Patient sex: M
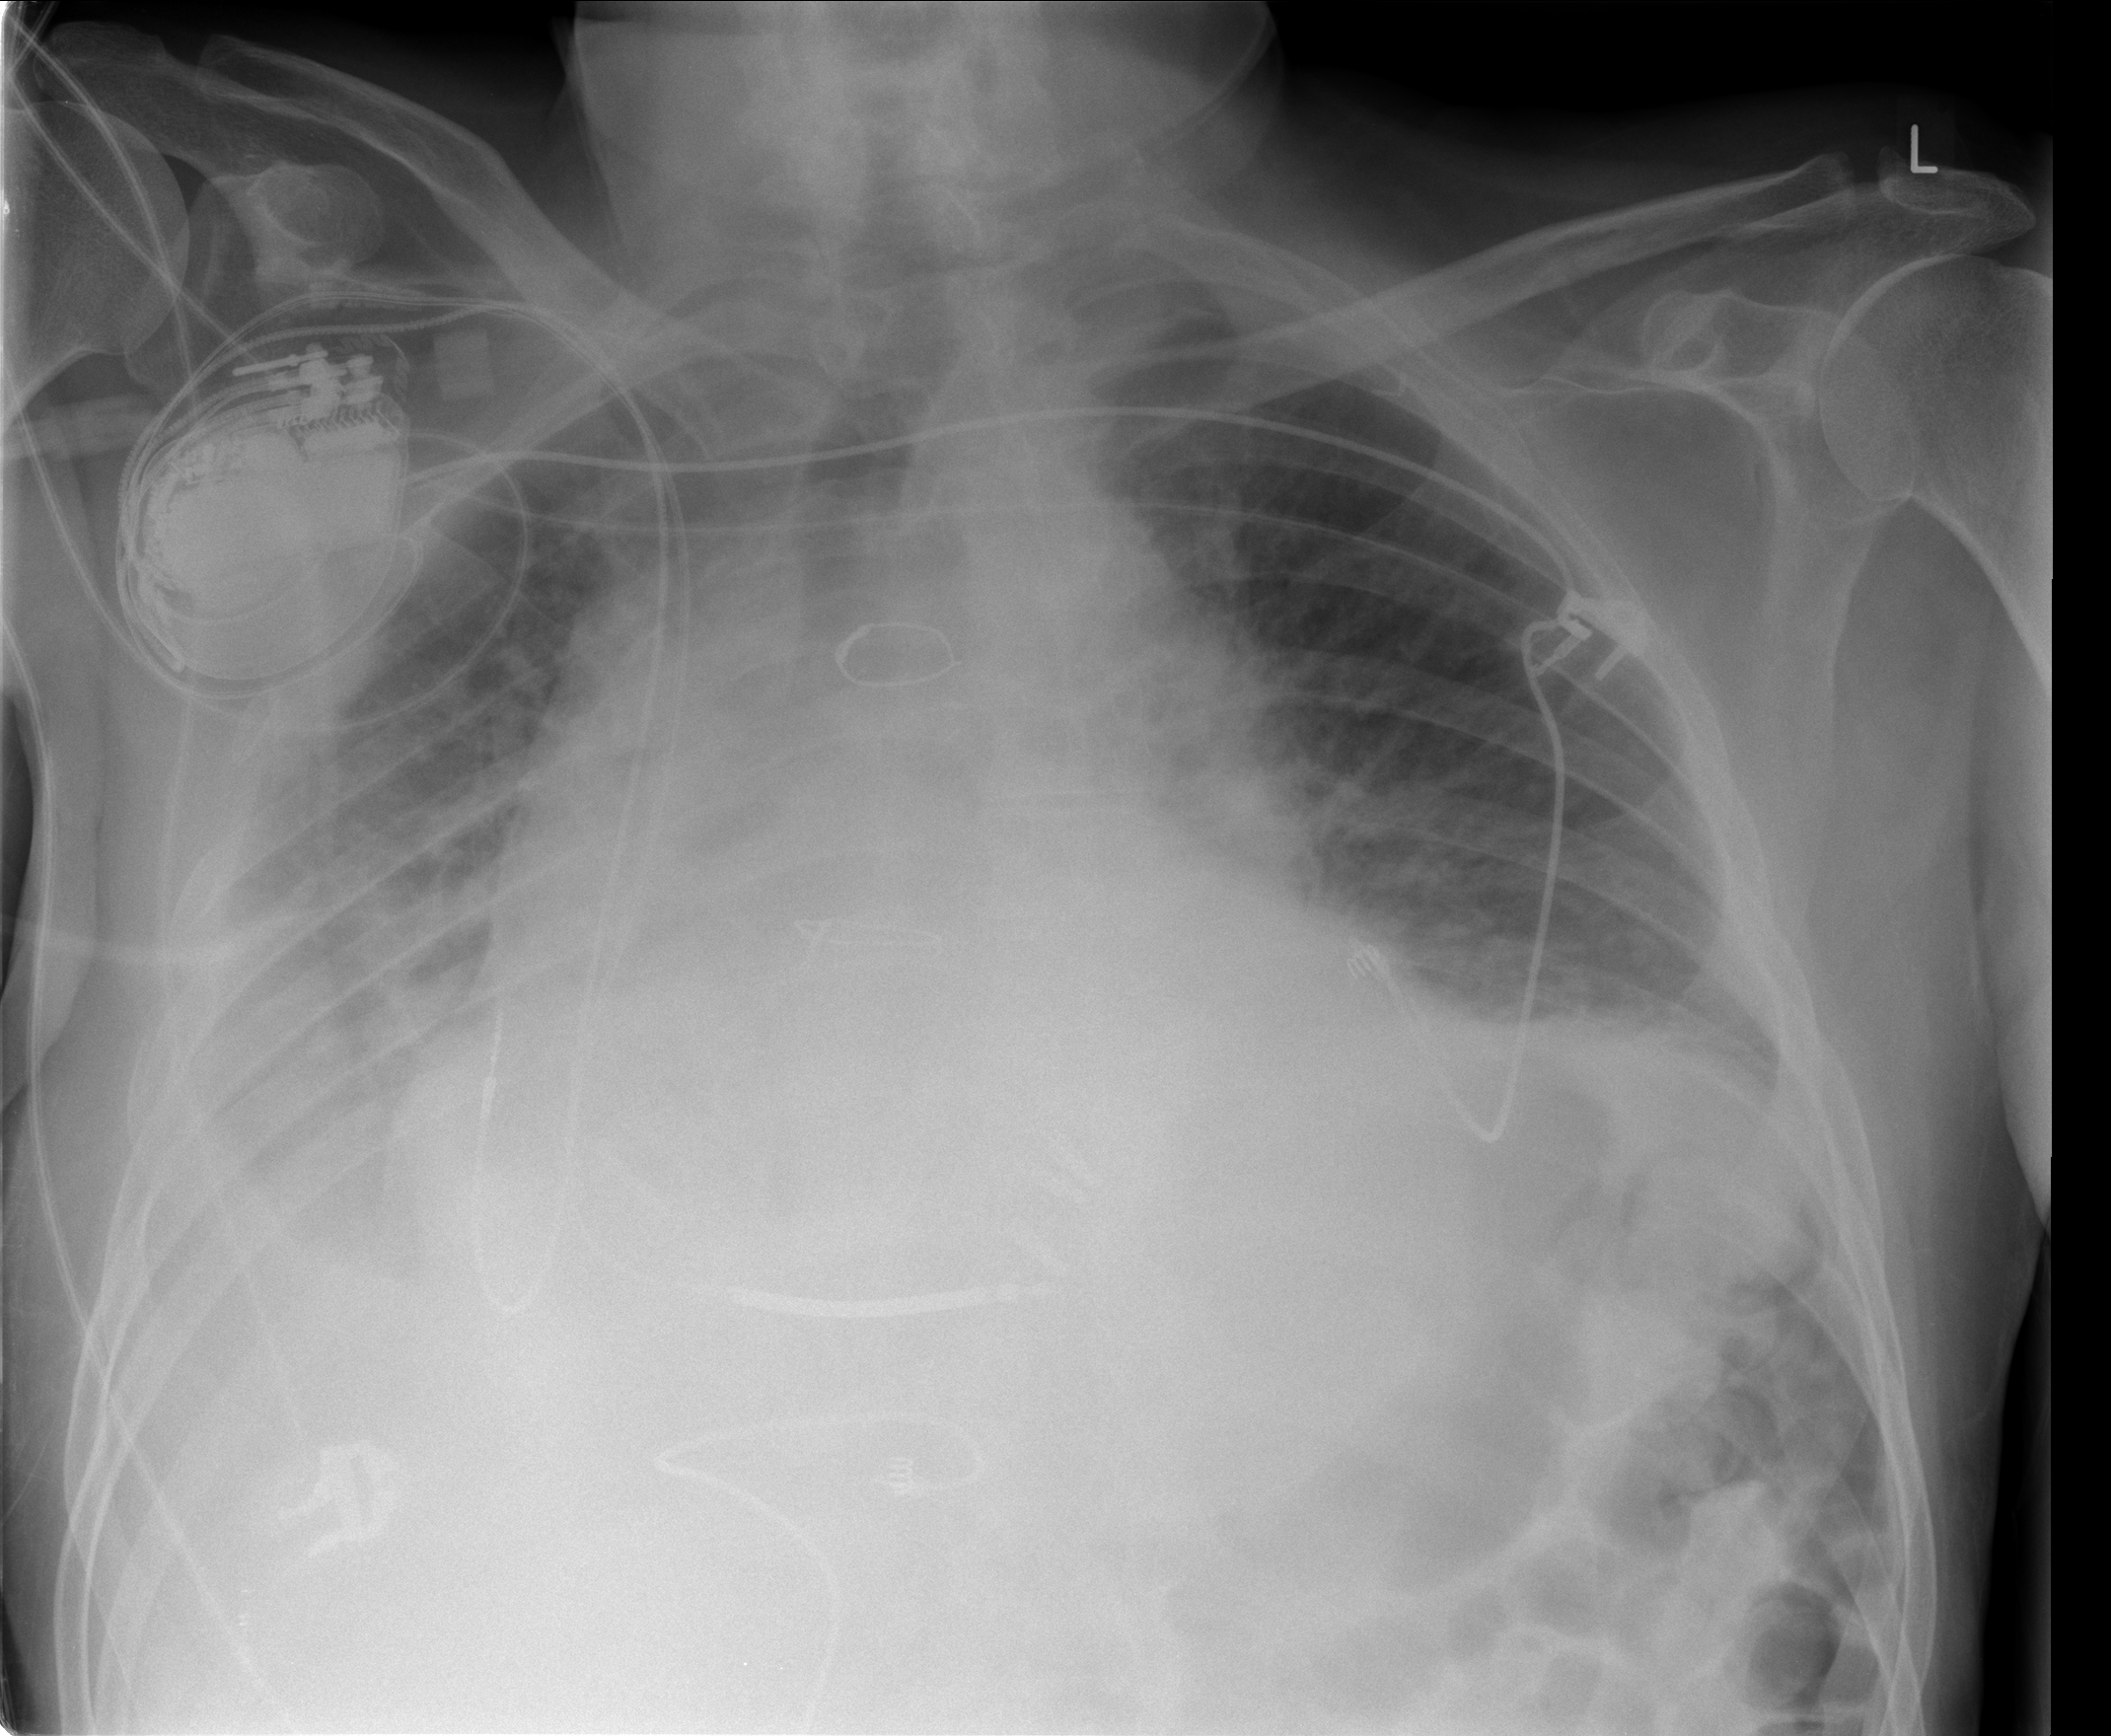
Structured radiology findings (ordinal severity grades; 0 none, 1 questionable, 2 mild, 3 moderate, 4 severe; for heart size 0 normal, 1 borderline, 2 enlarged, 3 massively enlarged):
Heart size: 3
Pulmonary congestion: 2
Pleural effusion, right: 2
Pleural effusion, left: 0
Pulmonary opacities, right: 3
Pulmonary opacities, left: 0
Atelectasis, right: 3
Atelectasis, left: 0